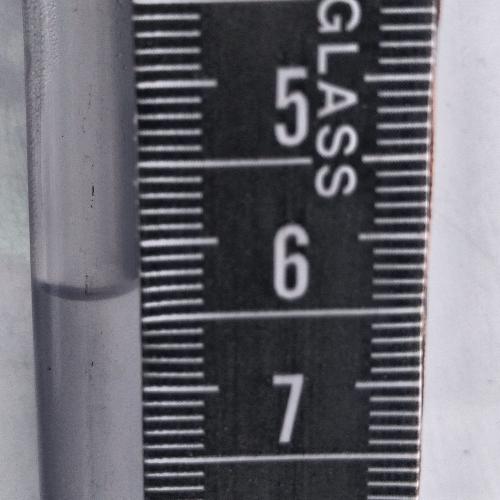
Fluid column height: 6.3 cm